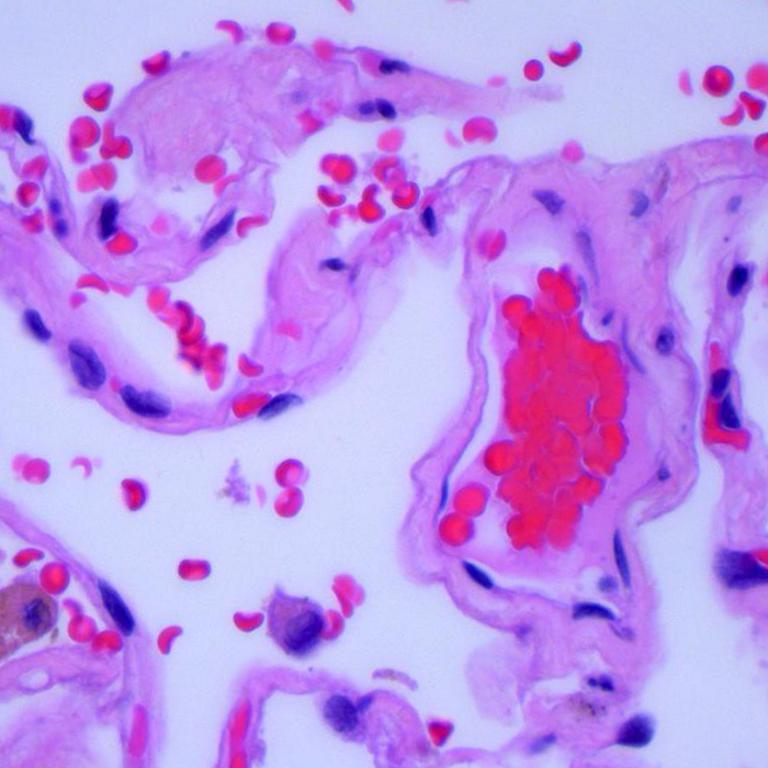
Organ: lung
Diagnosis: benign